Question: This screenshot explains it all:

The screenshot shows the debugger reporting buttonType as 2 but the console showing button type = 0. The same variable is being shown in the debugger and the console. Any idea how this mismatch happens?
'''
(gdb) po ((UIButton *)control).buttonType
'''
There is no member named buttonType.
As requested:
'''
NSLog(@"################ CALL OUT ACCESSORY TAPPED: set pinColor to RED in call out accessory tapped");
NSLog(@"################ CALL OUT ACCESSORY TAPPED: UIButtonTypeDetailDisclosure = %d",UIButtonTypeDetailDisclosure);
NSLog(@"################ CALL OUT ACCESSORY TAPPED: control button type = %d", ((UIButton *)control).buttonType);
if (((UIButton *)control).buttonType == 2) {
NSLog(@" ############# CALL OUT ACCESSORY TAPPED: in buttonType = disclosure");
leftCallOutButton.available = YES;
}
'''
The if statements evaluates to false!! Trying to understand why if buttonType is being reported as 2 (and if fact is created with type 2 )
as request by Mike:
'''
(gdb) p (int) [((UIButton *)control) buttonType]
$1 = 0
2009-12-31 14:04:26.821 iParkNow![4432:207] ################ CALL OUT ACCESSORY TAPPED: control button type = 0
(gdb) p (int) [((UIButton *)control) buttonType]
'''
Ok, so this makes more sense. The question now is why is the buttonType being changed from 2 to 0? Its created with buttonType 2 and somehow gets changed to 0. Any ideas??
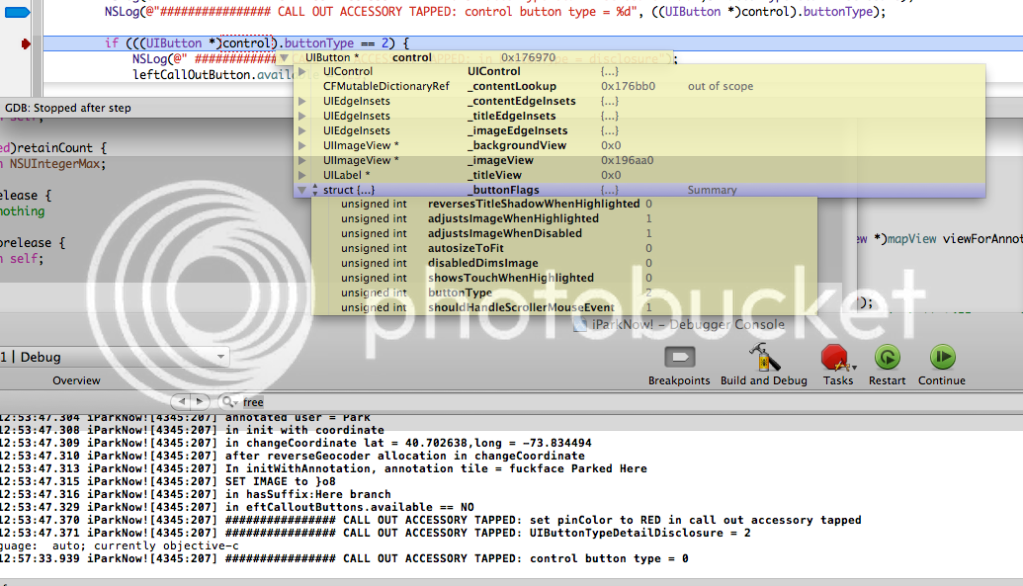
Answer: _buttonFlags is a private instance struct. You should not worry about it. The only thing that is "guaranteed" to work as you expect is the public API - implementation details are subject to change.
(As a side-note, a variable prefaced with _ is usually a private instance variable)
In your case, try 'p (int) [((UIButton *)control) buttonType]'.
You can also consider creating a breakpoint action to log whatever you want at a breakpoint you set. See <URL> for more details.